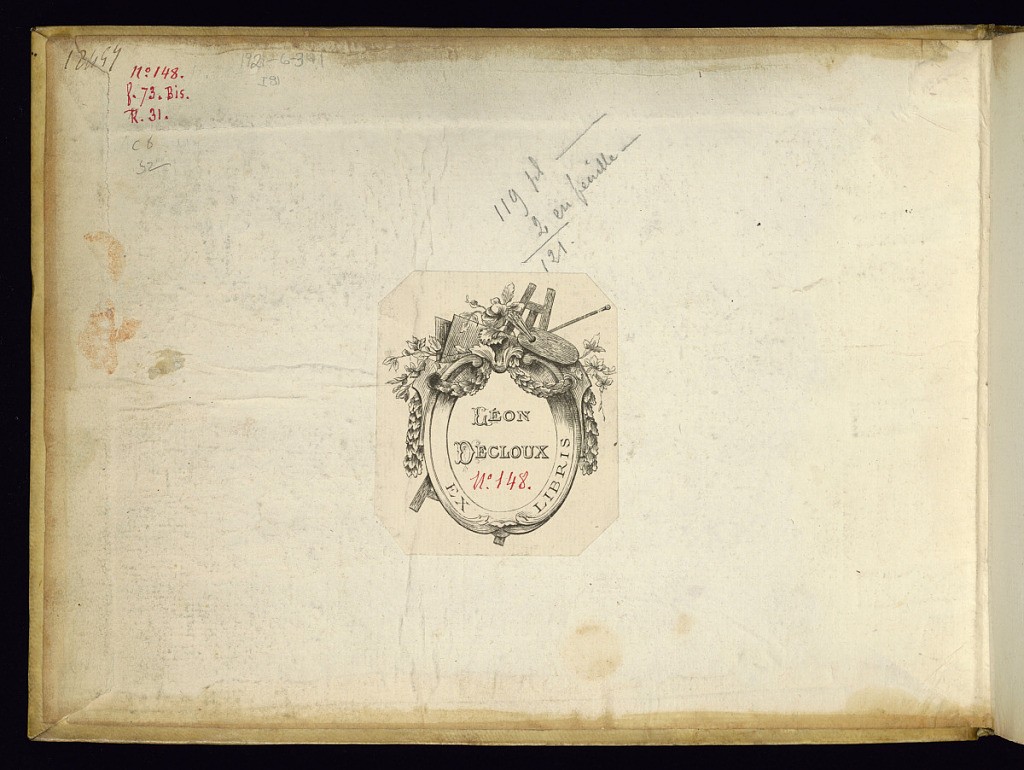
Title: Album of Alcoves, Friezes, and Ornament Designs
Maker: Jean Le Pautre, French, 1618–1682
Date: ca. 1650-1703
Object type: Album
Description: Album of ornament prints by Jean Le Pautre, including friezes, alcoves, interiors, and panels bound in a vellum binding.